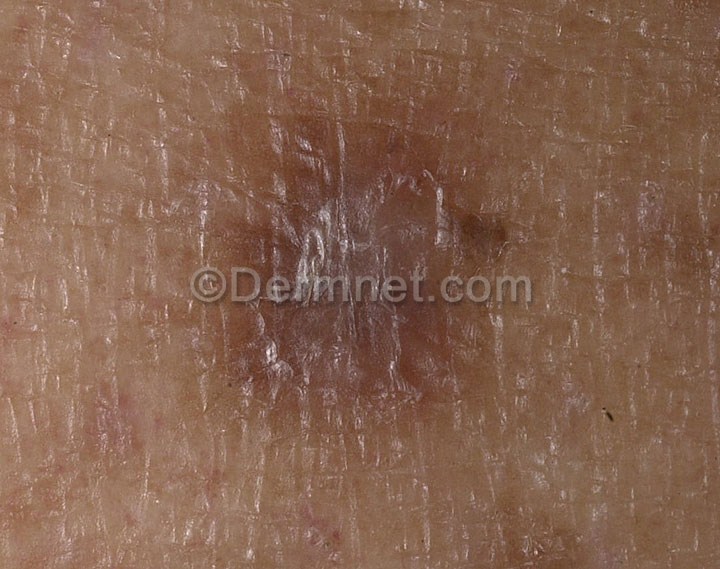
Disease: Seborrheic Keratoses and other Benign Tumors